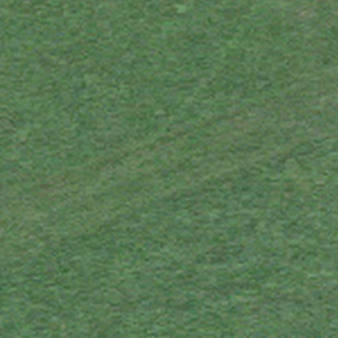
Label: other